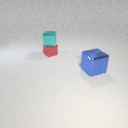
small red metal cube behind large blue metal cube